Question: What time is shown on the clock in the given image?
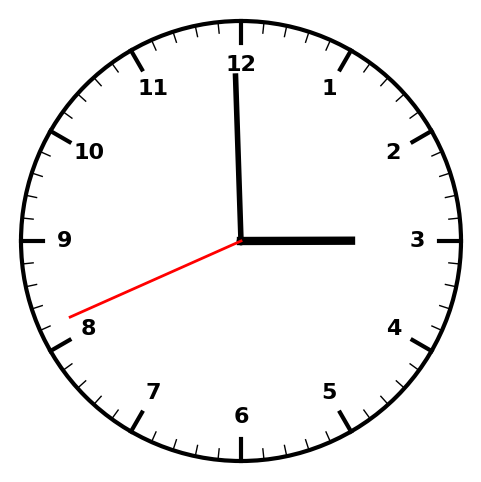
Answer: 02:59:41